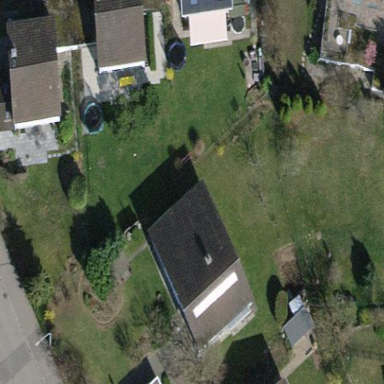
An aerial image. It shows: Detached building.